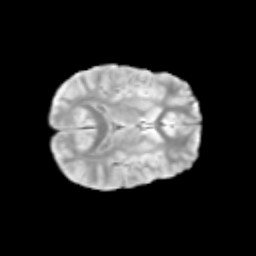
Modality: T2w
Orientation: axial
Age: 11
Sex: male
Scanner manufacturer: siemens
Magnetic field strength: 3 T
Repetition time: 3.8 s
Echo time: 0.07 s